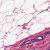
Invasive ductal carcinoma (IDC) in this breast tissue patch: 0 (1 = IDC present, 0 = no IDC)